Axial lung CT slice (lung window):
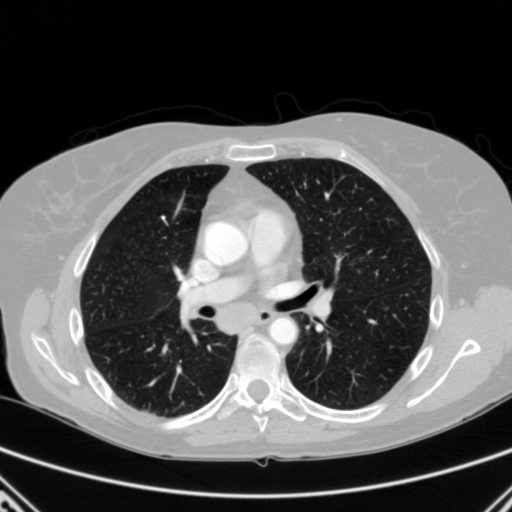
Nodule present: yes
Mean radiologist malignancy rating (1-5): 1